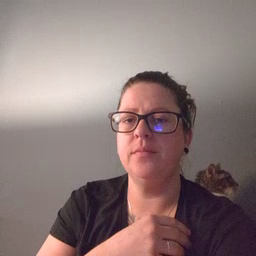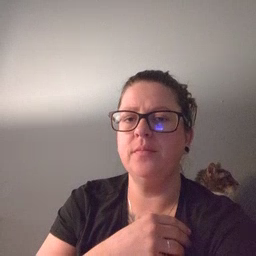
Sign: napkin